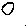
Label: circle